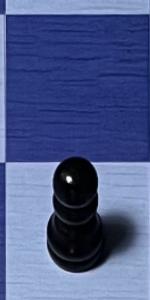
Label: Pawn_Black